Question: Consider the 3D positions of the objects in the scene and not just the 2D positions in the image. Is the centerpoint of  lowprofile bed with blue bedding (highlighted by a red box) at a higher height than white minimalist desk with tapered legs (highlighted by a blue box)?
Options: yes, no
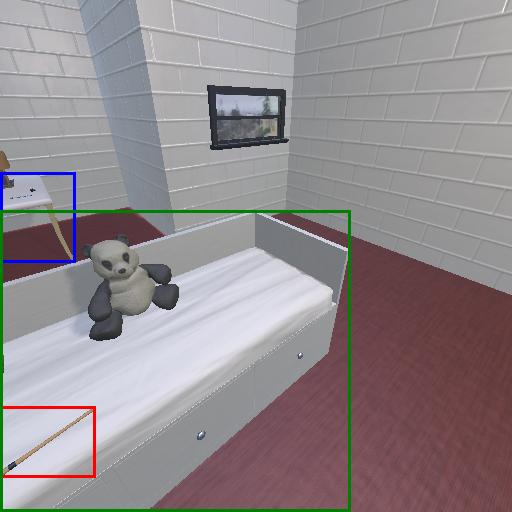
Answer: yes